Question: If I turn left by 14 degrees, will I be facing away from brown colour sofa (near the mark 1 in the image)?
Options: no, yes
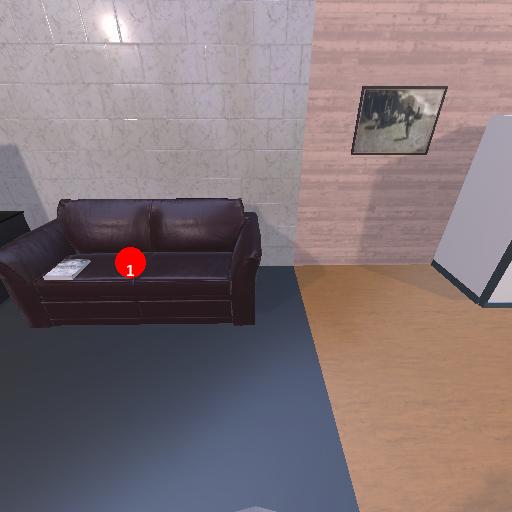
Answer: no